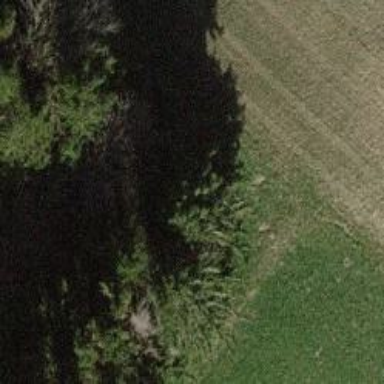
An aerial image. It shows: Row of trees in natural setting.